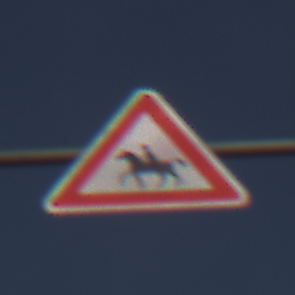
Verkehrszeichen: ReiterRechts
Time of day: MorningAfternoon
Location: Outdoor (Special)
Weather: PartlyCloudy
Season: NotSpecified
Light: Natural